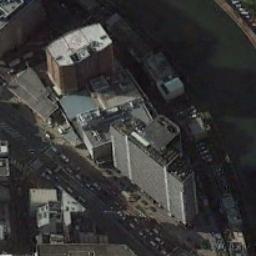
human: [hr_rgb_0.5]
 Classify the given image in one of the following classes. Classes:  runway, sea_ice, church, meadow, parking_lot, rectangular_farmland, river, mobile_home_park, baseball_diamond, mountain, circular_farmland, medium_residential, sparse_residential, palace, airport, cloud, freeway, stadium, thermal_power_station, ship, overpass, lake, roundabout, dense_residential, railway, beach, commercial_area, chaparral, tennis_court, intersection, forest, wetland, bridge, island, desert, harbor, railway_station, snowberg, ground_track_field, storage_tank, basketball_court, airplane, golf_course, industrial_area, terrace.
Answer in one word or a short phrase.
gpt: commercial_area